Aerial crown-view tile of a tropical tree (Barro Colorado Island, Panama), acquired 20240611:
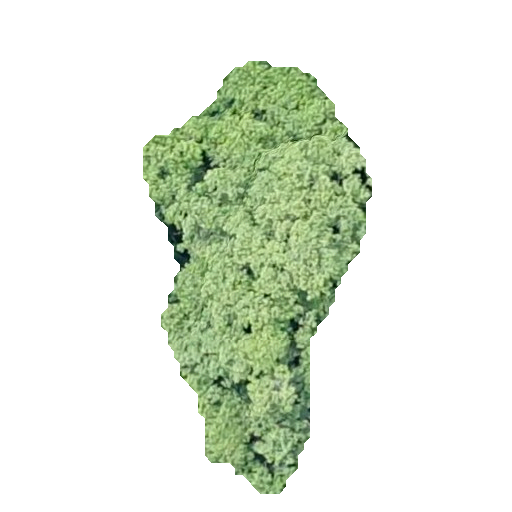
Species: Luehea seemannii
GBIF accepted scientific name: Luehea seemannii
Crown area: 97.154 m²